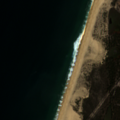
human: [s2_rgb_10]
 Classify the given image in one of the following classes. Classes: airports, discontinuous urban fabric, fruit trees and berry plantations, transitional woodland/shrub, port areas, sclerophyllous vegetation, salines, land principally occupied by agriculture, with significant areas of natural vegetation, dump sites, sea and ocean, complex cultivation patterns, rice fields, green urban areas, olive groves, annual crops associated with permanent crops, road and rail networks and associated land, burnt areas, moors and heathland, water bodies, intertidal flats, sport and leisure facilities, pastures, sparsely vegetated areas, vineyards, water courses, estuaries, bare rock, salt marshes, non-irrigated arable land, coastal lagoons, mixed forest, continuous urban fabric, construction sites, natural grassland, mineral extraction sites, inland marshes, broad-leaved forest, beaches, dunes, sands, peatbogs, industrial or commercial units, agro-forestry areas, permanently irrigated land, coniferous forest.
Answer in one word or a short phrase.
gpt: coniferous forest, moors and heathland, beaches, dunes, sands, sea and ocean